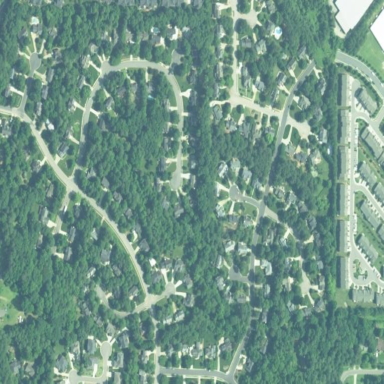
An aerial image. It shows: Residential area within neighborhood.